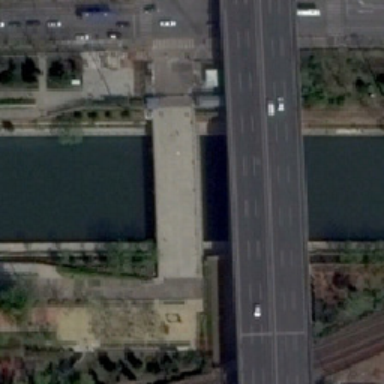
There are three white cars on the bridge two roads and six lanes .